Interaction volume radius: 5 \u00c5
Interaction volume height: 50 \u00c5
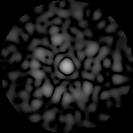
Disorder parameter: 0.8367